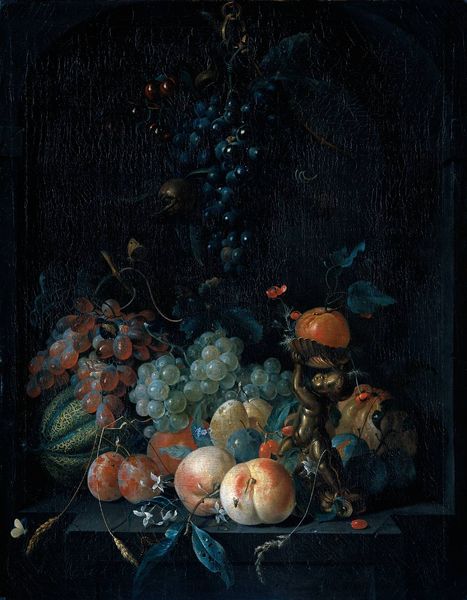
Titel: Stilleben mit Früchten
Künstler: Coenraat Roepel
Standort: Amsterdam
Institution: Rijksmuseum
Schlagwörter: blau, blätter, dunkel, gemälde, nackt, schatten, gelb, grün, äste, blume, blumen, braun, grau, hell, hintergrund, holz, licht, lichter, orange, schwarz, tisch, weiss, ölbild, blüten, obst, rose, rot, beige, malerei, schale, stein, tod, ast, gräser, zweige, figur, gold, pflanze, rosa, engel, frucht, früchte, kürbis, putte, putto, ranken, skulptur, statue, stilleben, stillleben, trauben, apfel, äpfel, ecke, düster, getreide, hols, korn, weizen, ähre, kaki, herbst, wein, finster, glanz, metall, stil, bronze, plastik, junge, exotik, exotisch, kirschen, melone, fallobst, vanitas, katze, neger, nische, mond, arrangement, memento mori, vergänglichkeit, haken, haufen, zweig, früchtestillleben, stengel, honigmelone, insekten, schmetterling, vanitasstilleben, weintrauben, fruit, pfirsich, vergänglich, reif, muschel, aprikosen, nektarine, pfirsiche, pflaume, prunkstillleben, schmetterlinge, traube, weinblätter, weintraube, ähren, carpe diem, raupe, putti, metal, nachtfalter, motte, tierkopf, ungeziefer, frisch, angefallen, bblumen, befallen, cantaloupe, cantaloupmelone, faul, frische, frücht, grape, peach, pflaumen, zwetschge, zwetschgen, armor, figut, trauen, pfirsisch, öse, glanu, duften, galnz, lifcht, vanitat, pfisich, blaätter, aüpfel, bläütter